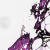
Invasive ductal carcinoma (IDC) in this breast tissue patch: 0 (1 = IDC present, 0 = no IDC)